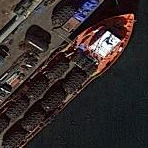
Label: Cargo_ship